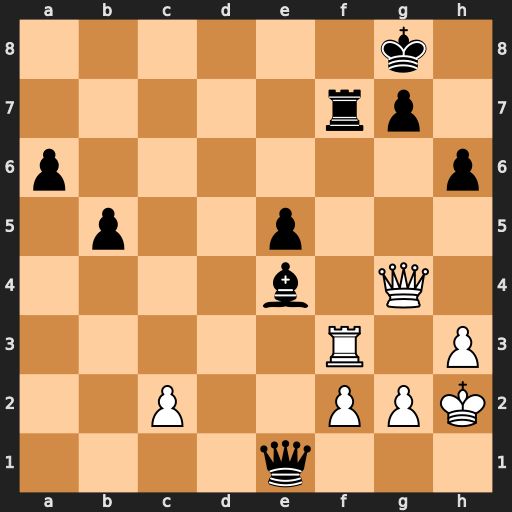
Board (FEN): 6k1/5rp1/p6p/1p2p3/4b1Q1/5R1P/2P2PPK/4q3
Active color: w
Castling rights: -
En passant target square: -
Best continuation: Qc8+ Kh7 Rxf7